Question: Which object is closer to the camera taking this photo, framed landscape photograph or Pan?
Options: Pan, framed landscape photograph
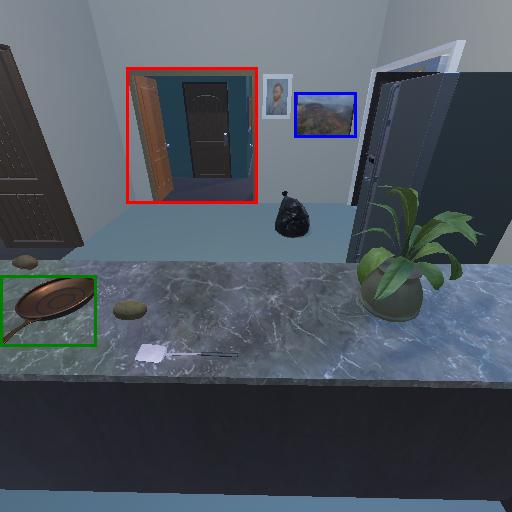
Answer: Pan